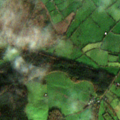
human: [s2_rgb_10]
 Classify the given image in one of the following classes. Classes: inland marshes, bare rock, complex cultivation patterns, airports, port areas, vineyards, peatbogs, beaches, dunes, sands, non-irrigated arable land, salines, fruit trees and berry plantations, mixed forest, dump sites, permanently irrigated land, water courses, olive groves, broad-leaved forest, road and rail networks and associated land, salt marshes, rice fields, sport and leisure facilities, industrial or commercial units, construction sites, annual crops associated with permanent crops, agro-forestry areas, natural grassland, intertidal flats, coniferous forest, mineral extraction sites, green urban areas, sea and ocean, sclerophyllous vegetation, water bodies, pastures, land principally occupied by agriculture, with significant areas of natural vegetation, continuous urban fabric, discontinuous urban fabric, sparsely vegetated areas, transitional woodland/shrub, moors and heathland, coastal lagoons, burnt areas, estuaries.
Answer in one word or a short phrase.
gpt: pastures, land principally occupied by agriculture, with significant areas of natural vegetation, coniferous forest, transitional woodland/shrub